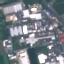
Land use / land cover: Industrial